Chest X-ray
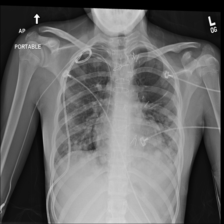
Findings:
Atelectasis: negative
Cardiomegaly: negative
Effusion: positive
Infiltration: positive
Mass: negative
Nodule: positive
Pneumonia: negative
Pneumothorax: positive
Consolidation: negative
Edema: negative
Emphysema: negative
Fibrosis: negative
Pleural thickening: negative
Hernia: negative